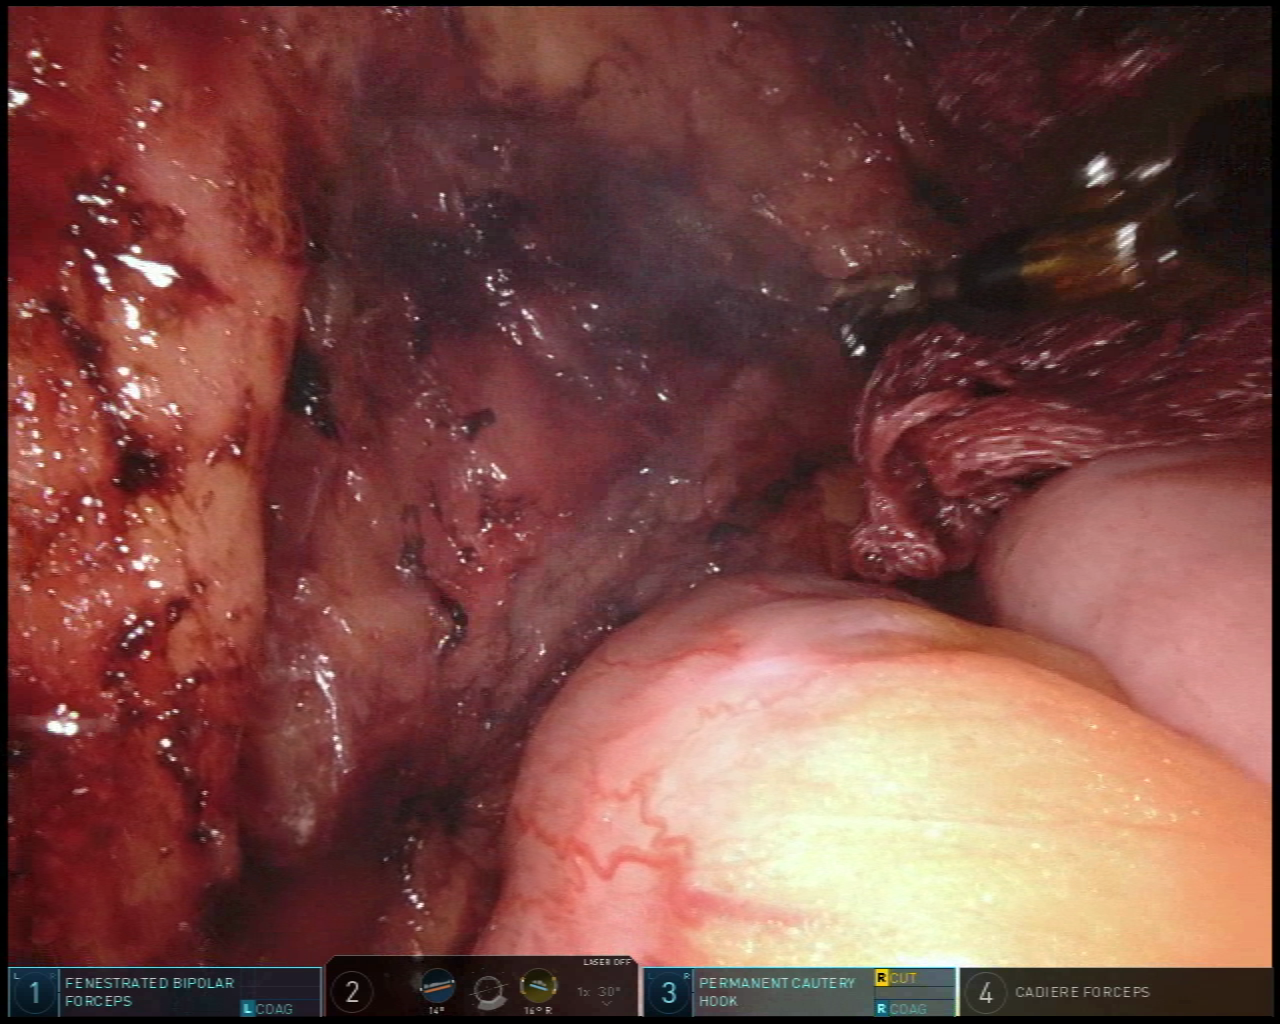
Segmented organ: small_intestine
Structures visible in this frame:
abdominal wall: no
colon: no
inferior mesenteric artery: no
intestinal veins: no
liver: no
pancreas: no
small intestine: yes
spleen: no
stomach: no
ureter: no
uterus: no
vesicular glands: no